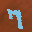
Label: 7